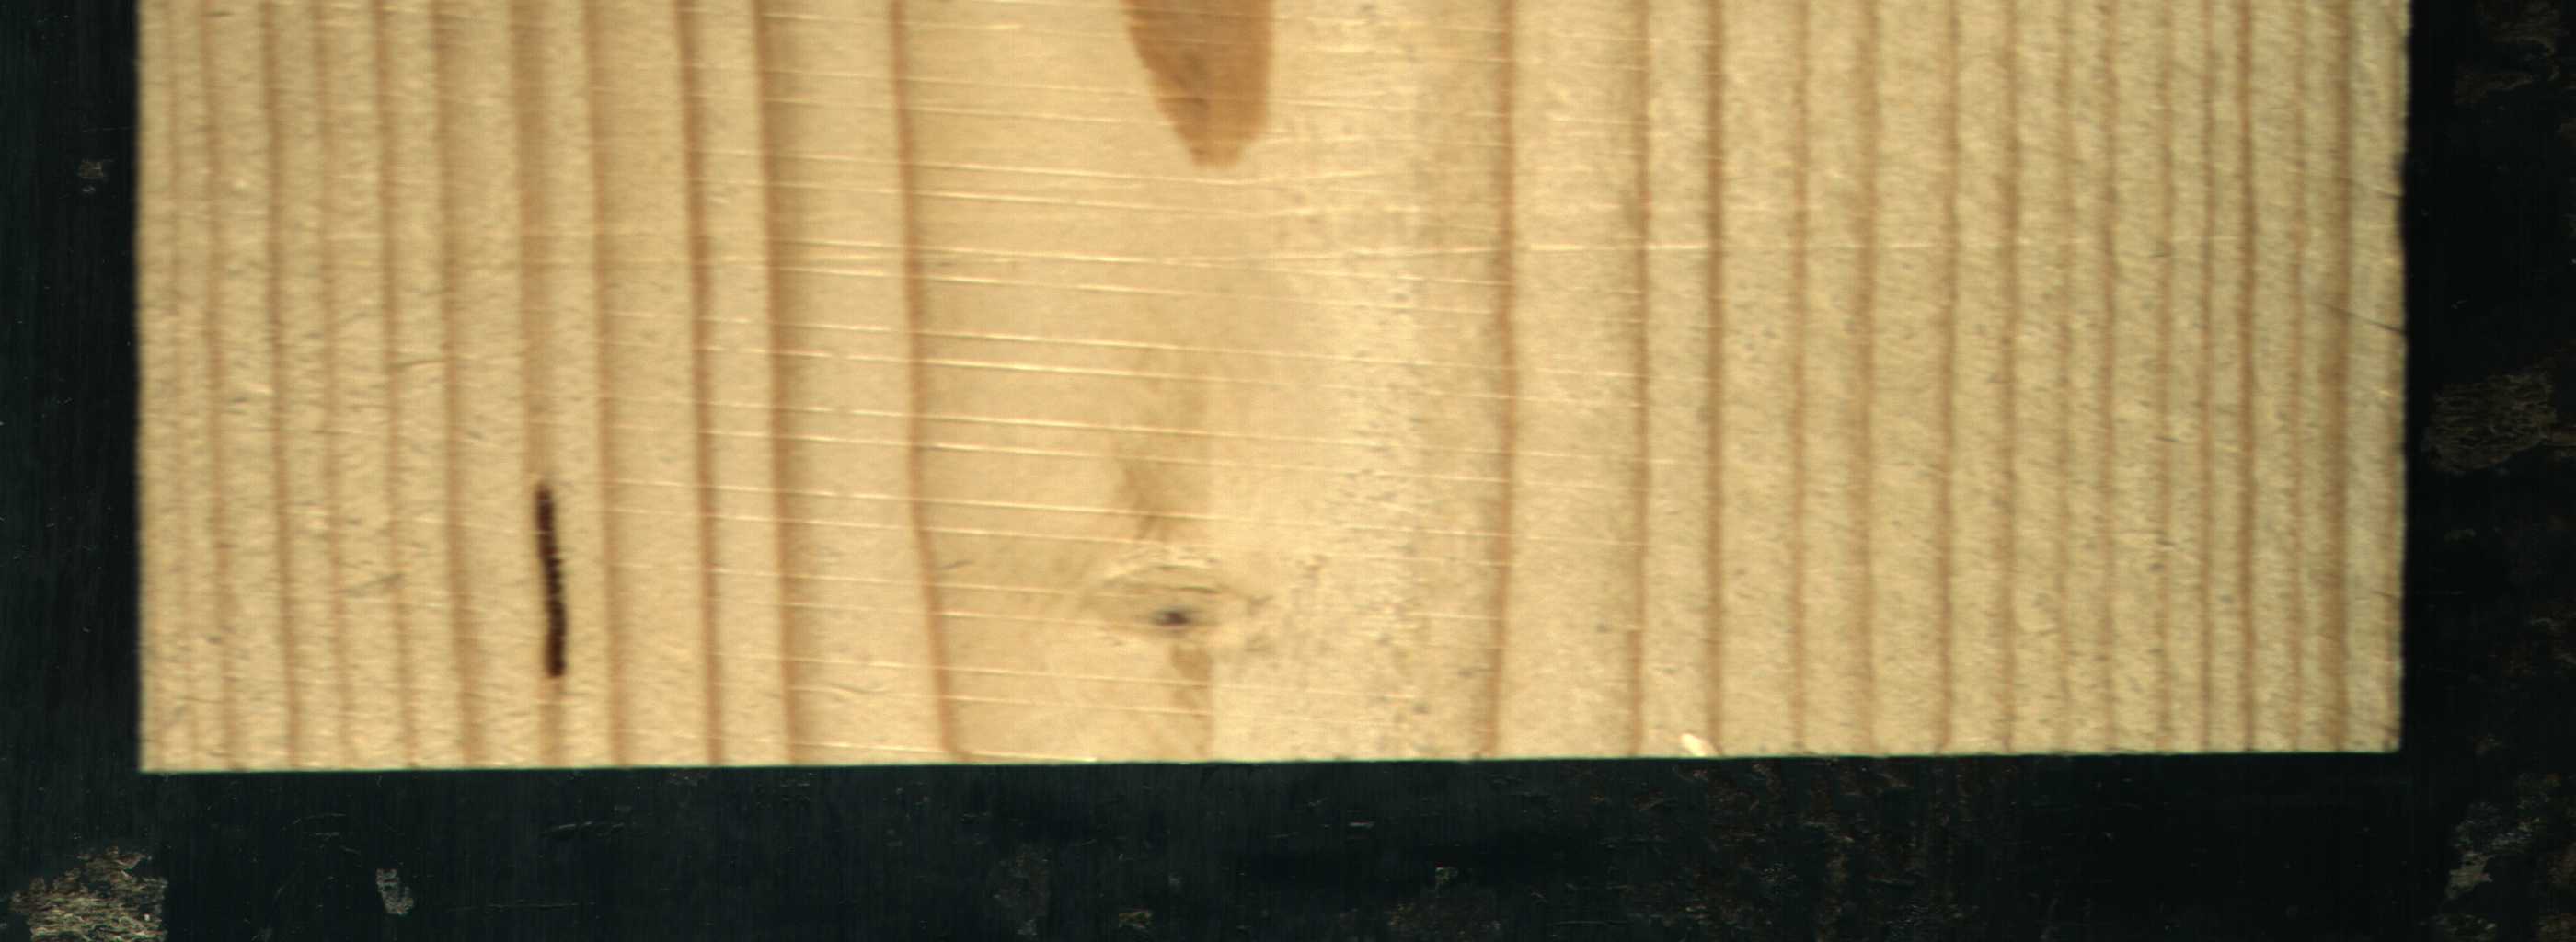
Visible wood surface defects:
resin
Live_Knot